Question: I can't run open CV in Python on Visual Studio voce, but if I run in other text editor (Atom, sublime) it works fine.
'''
import cv2
img = cv2.imread("starry_night.jpg",-1)
cv2.imshow('Paul', img)
cv2.waitKey()
'''
cv2.error:
> OpenCV(4.5.3) C:\Users\runneradmin\AppData\Local\Temp\pip-req-build-1i5nllza\opencv\modules\imgproc\src\color.cpp:182: error: (-215:Assertion failed) !_src.empty() in function 'cv::cvtColor'

Same code and same file.
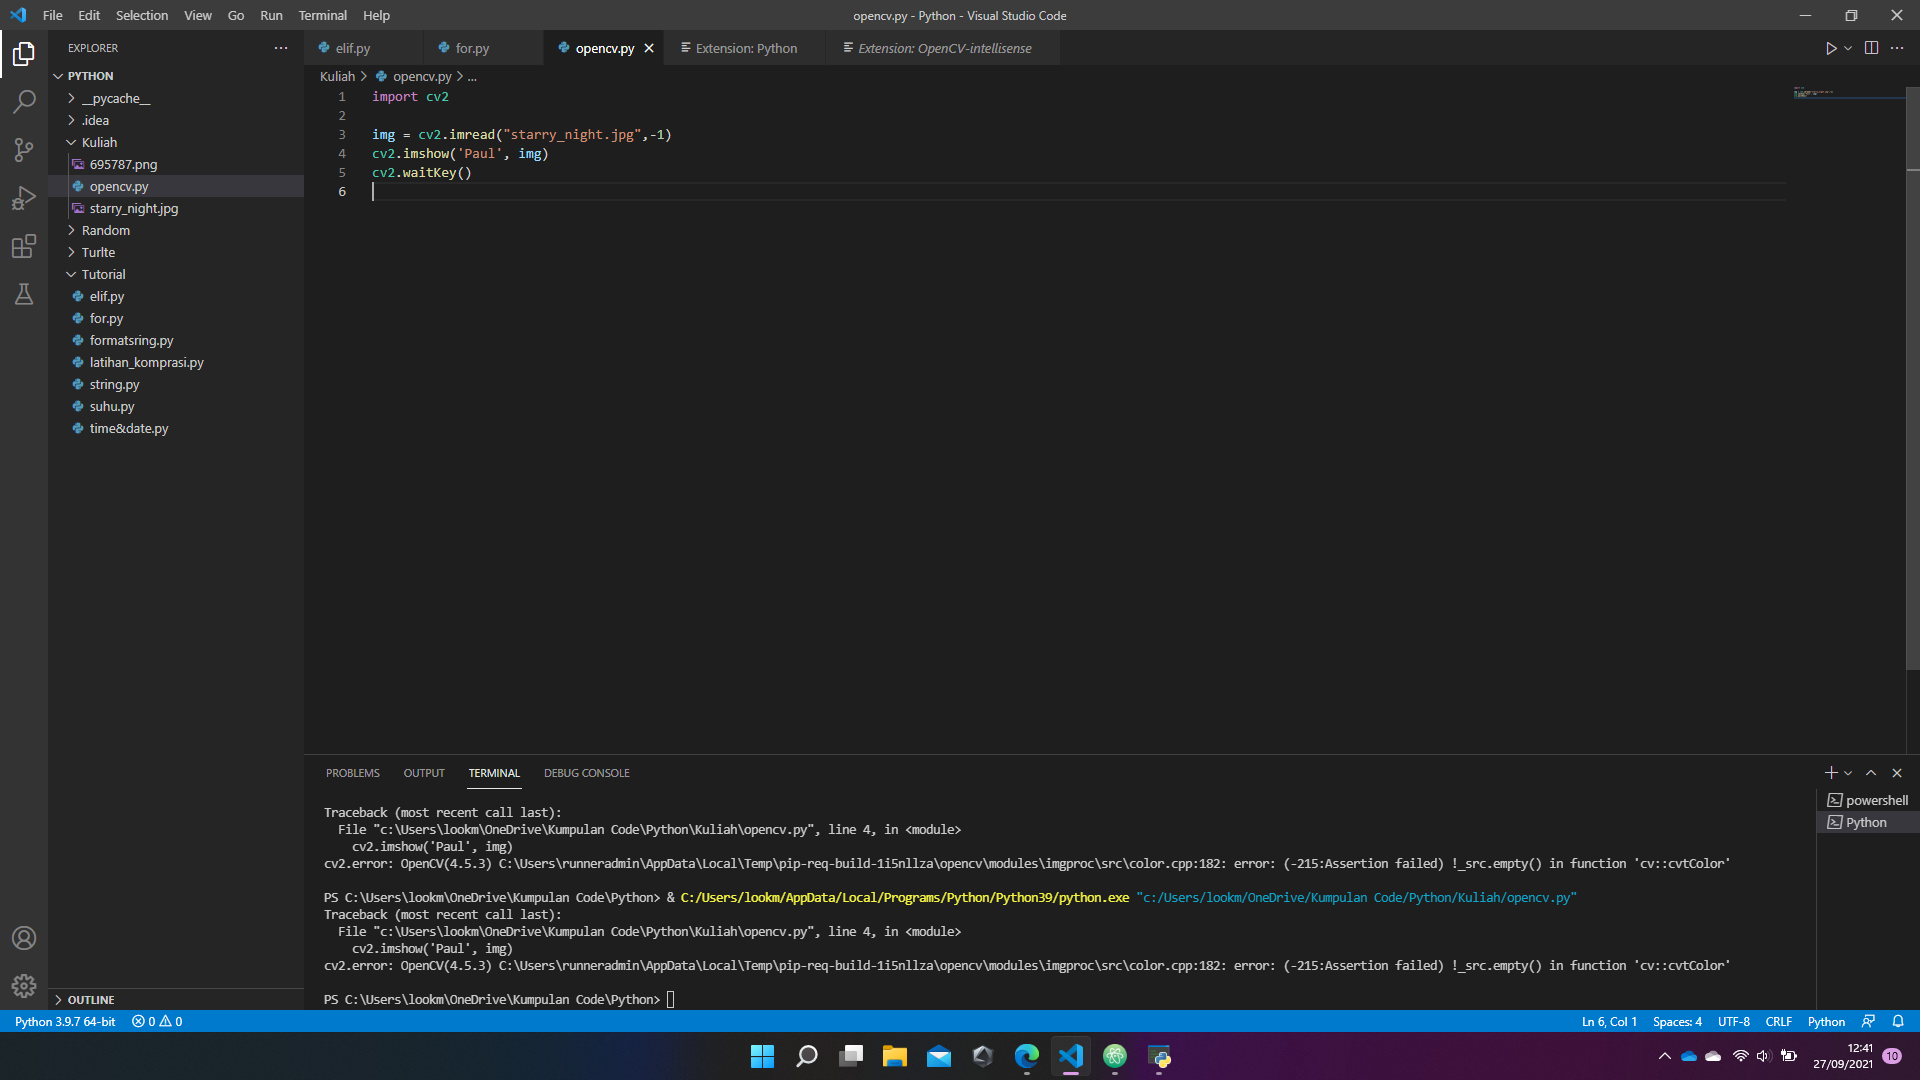
Answer: Can not find the picture with the path you provided. Because the path depends on the 'cwd'(you can get it with os.getcwd()).
With your code, the path will be like this: '{path to PYTHON project}/starry_night.jpg', but it should be this: '{path to PYTHON project}/Kuliah/starry_night.jpg',
Change
'''
img = cv2.imread("starry_night.jpg",-1)
'''
to
'''
img = cv2.imread("Kuliah\starry_night.jpg",-1)
'''
Or you can use the as eyllanesc suggested.